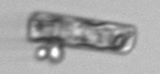
Label: Guinardia_delicatula